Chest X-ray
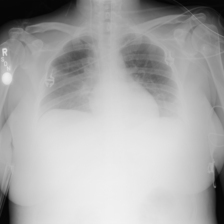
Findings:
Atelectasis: negative
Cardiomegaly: negative
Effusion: negative
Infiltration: negative
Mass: negative
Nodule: negative
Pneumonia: negative
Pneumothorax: negative
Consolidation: negative
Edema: negative
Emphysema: negative
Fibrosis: negative
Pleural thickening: negative
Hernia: negative